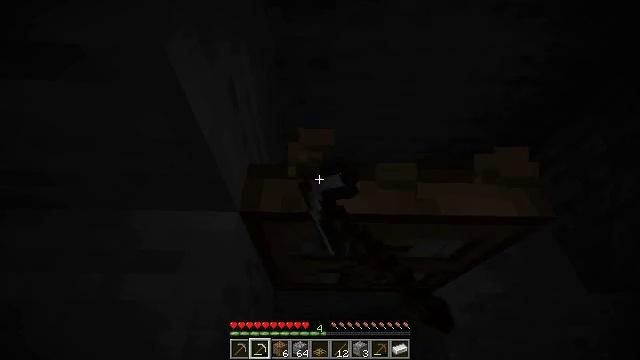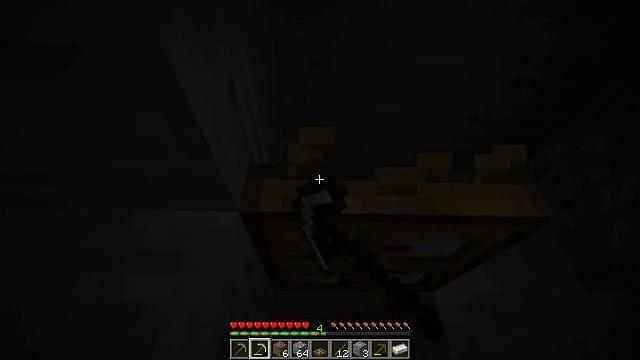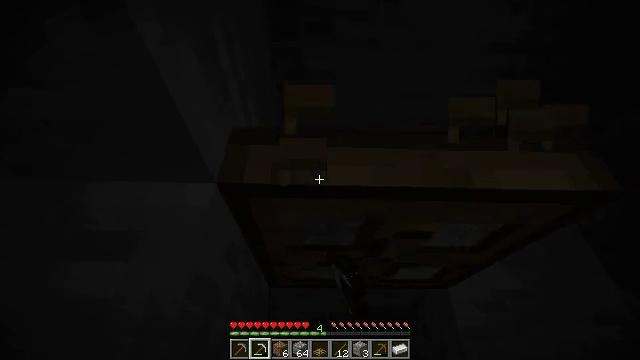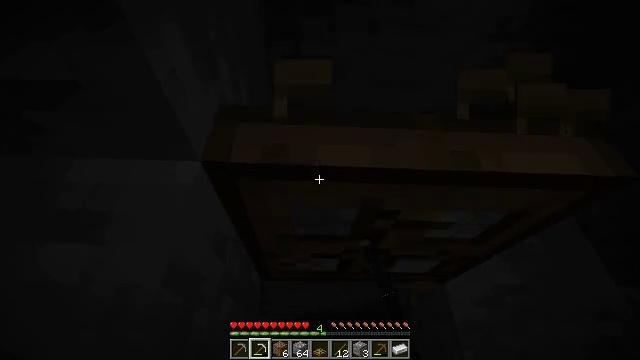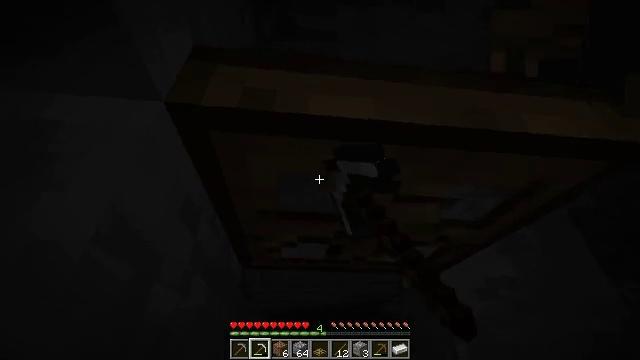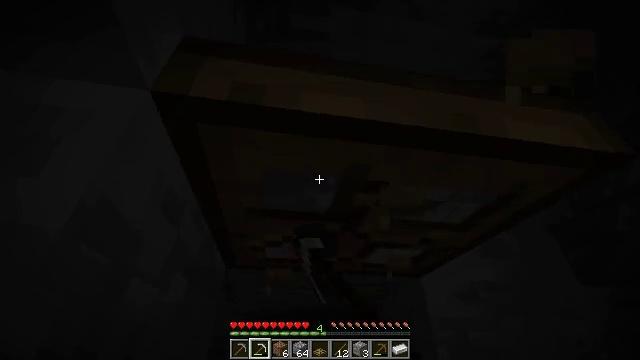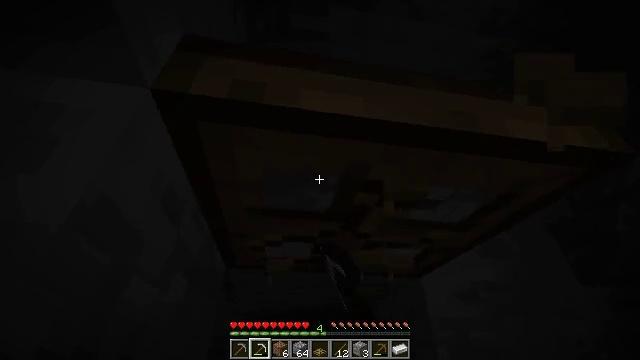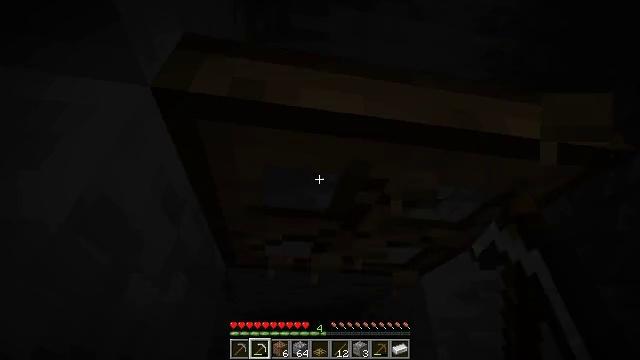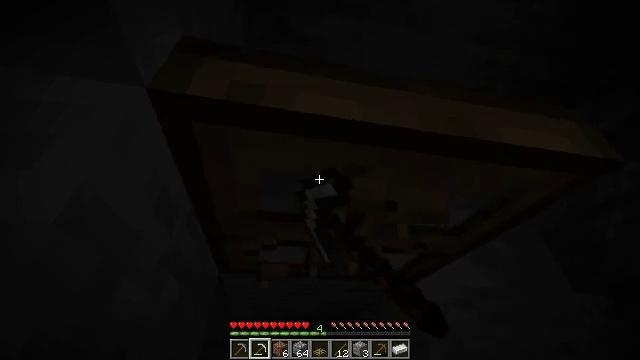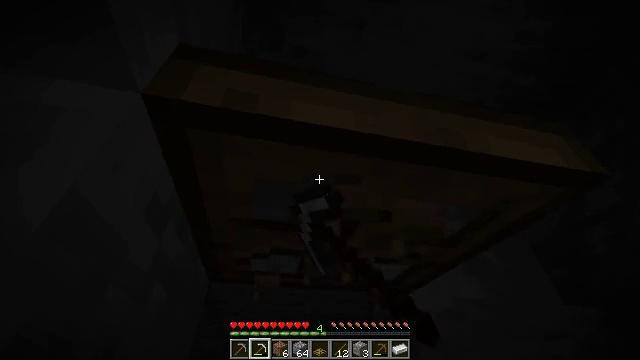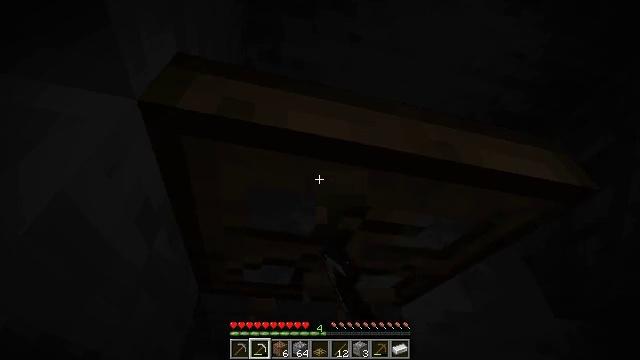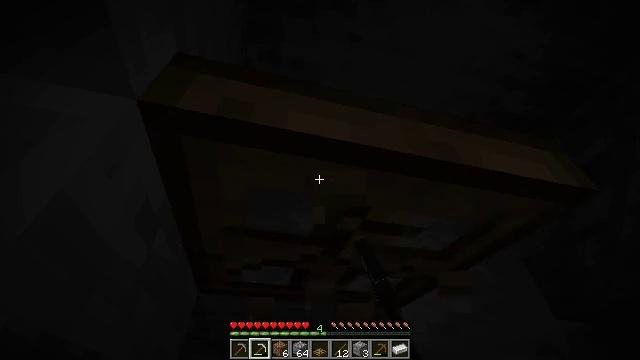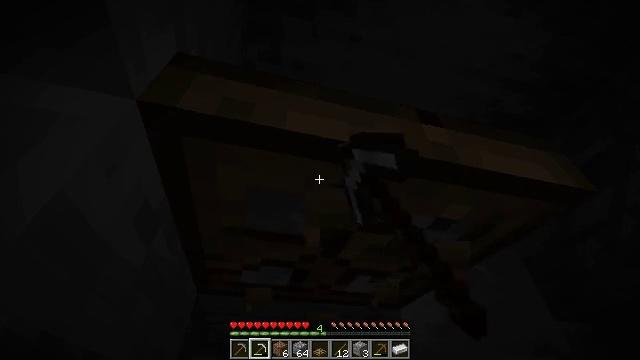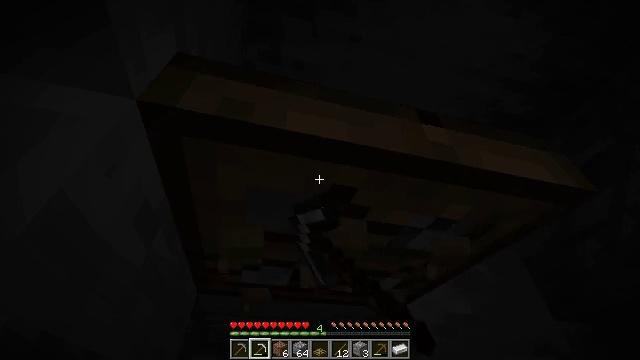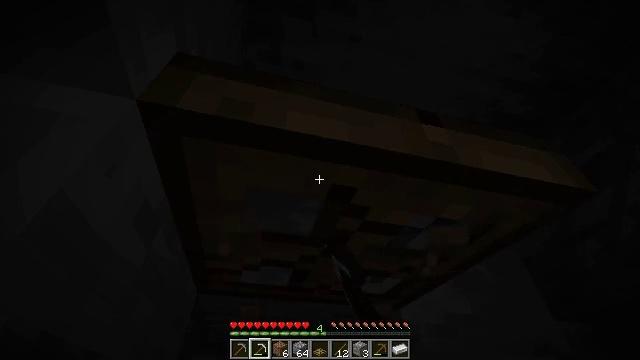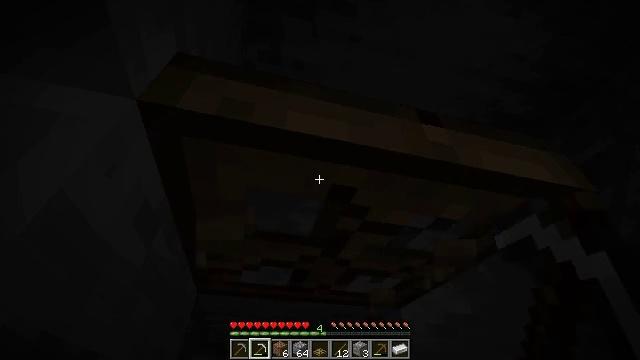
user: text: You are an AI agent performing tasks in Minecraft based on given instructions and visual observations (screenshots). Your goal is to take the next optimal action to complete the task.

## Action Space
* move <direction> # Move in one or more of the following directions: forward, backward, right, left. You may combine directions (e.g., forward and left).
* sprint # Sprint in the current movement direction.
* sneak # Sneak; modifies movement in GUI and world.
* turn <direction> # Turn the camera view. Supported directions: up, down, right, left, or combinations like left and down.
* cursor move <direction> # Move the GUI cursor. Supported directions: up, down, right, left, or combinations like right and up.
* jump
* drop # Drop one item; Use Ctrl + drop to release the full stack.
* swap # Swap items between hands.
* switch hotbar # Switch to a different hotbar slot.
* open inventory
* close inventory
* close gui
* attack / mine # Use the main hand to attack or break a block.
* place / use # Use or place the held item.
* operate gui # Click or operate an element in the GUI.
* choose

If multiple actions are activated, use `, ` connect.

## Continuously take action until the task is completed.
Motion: motion action
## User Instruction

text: Attack the oak trapdoor to recycle it.
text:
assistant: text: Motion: move forward, attack / mine
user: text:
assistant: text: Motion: move forward, attack / mine
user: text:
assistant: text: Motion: move forward, turn right, attack / mine
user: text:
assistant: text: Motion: turn right, attack / mine
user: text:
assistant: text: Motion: turn right, attack / mine
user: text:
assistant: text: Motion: attack / mine
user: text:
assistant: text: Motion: attack / mine
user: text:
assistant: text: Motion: turn right and up, attack / mine
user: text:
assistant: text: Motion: turn right and up, attack / mine
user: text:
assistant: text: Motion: turn right and up, attack / mine
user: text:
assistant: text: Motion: attack / mine
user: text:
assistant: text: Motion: attack / mine
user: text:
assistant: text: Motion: attack / mine
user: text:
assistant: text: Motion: attack / mine
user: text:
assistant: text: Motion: attack / mine
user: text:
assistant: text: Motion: attack / mine
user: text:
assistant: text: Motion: attack / mine
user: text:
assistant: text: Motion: attack / mine
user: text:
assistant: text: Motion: attack / mine
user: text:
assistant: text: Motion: attack / mine
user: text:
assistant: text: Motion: attack / mine
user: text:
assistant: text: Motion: attack / mine
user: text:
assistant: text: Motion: attack / mine
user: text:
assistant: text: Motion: attack / mine
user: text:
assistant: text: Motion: attack / mine
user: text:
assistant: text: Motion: attack / mine
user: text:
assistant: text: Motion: attack / mine
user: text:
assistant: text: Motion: attack / mine
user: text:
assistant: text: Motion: attack / mine
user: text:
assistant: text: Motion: attack / mine